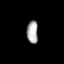
Tissue: lung
Cell type: Epithelial cells
Senescence score: 0.5494
Nuclear area (px): 252
Mean DAPI intensity: 167.992